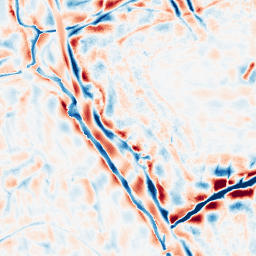
Category: wavelet
Decomposition family: wavelet_biorthogonal
Decomposition parameters: wavelet: bior3.5
level: 4
Upsampling method: lanczos
Upsampling parameters: scale: 8
Upsampling scale: 8